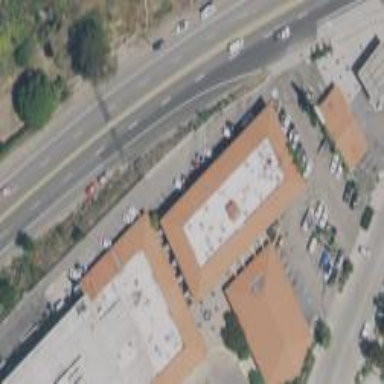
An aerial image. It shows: Retail building.